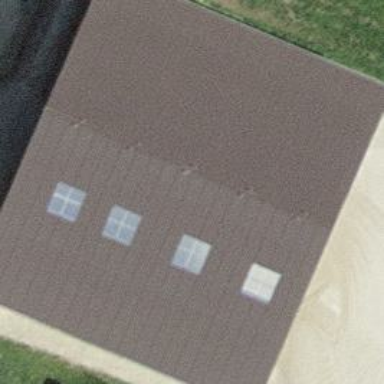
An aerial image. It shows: View of roof of building.